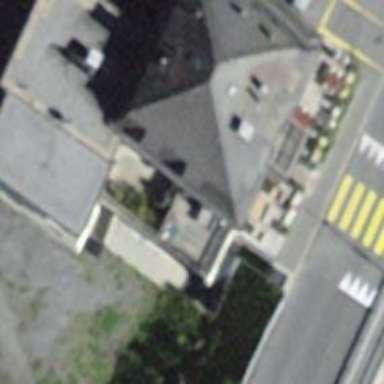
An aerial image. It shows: Building with mansard roof design.